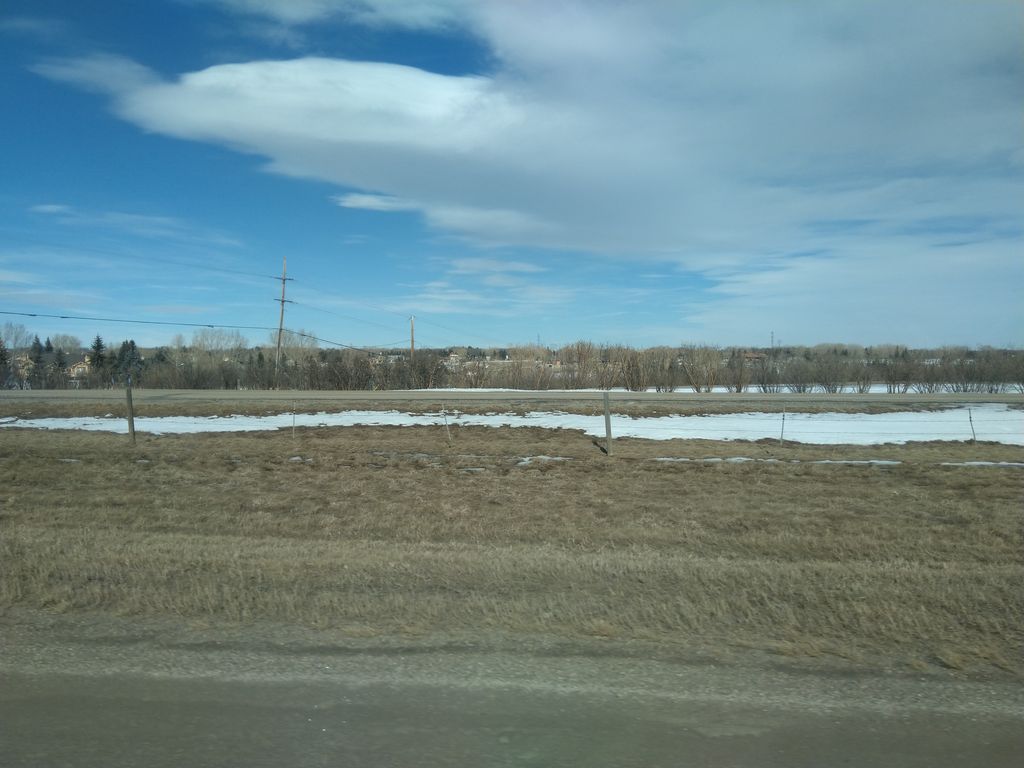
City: calgary